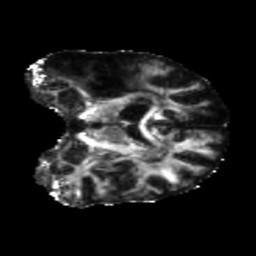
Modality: FA
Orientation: coronal
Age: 51
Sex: male
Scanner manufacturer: siemens
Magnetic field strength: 3 T
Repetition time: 5.25 s
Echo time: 0.08 s